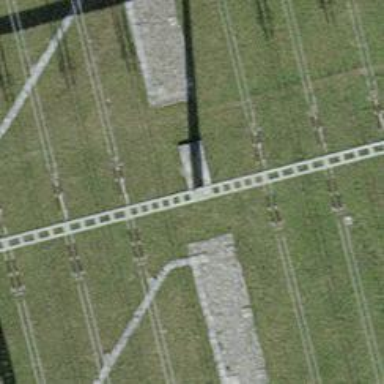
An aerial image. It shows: Busbar power line.